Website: home-depot
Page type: orders-overview
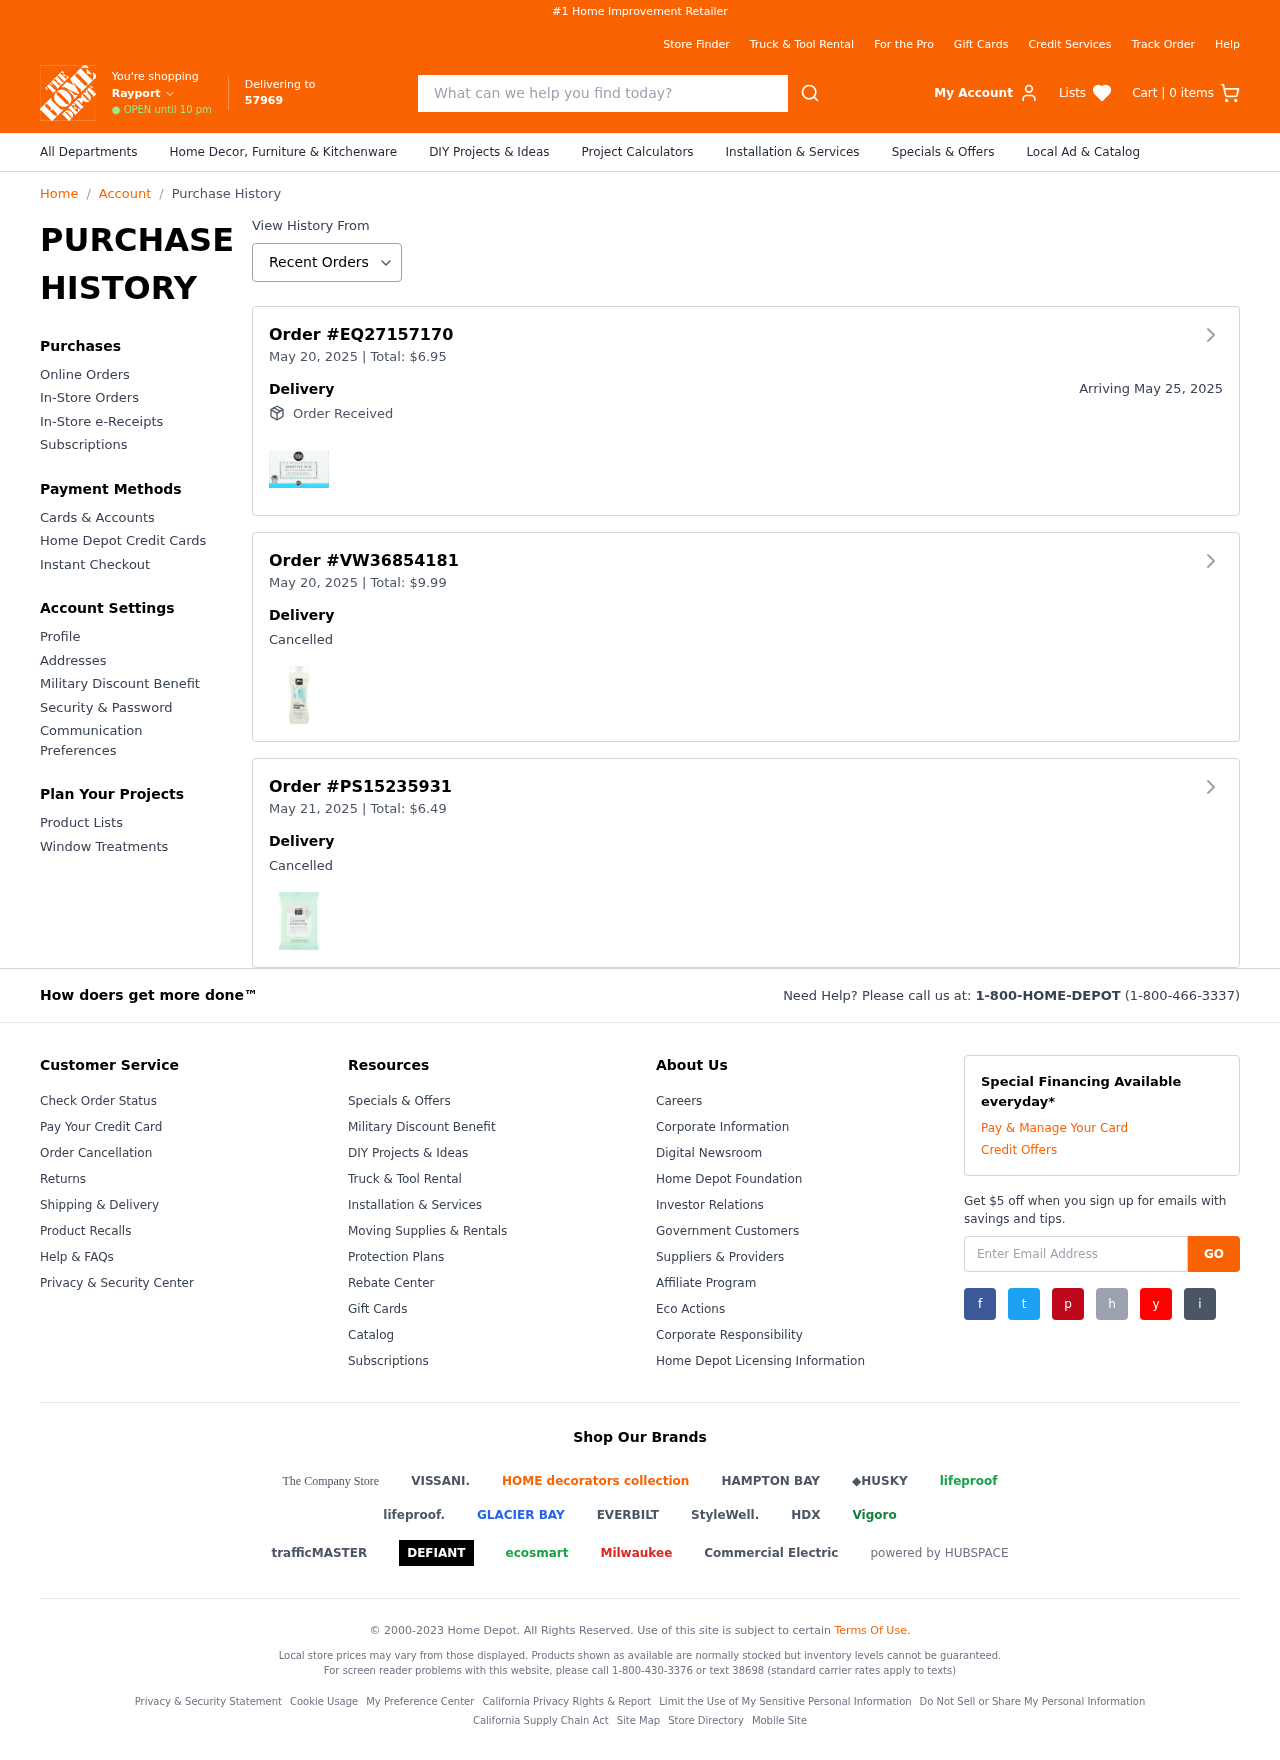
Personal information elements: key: PII_CITY
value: Rayport
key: PII_POSTCODE
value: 57969
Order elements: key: ORDER_NUM_ITEMS
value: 0
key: ORDER_ID
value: EQ27157170
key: ORDER_DATE
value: May 20, 2025
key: ORDER1_TOTAL
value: $6.95
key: ORDER_DELIVERY_DATE
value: May 25, 2025
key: ORDER2_ID
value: VW36854181
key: ORDER2_DATE
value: May 20, 2025
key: ORDER2_TOTAL
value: $9.99
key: ORDER3_ID
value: PS15235931
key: ORDER3_DATE
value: May 21, 2025
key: ORDER3_TOTAL
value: $6.49
Search elements: key: HEADER_SEARCH
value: What can we help you find today?